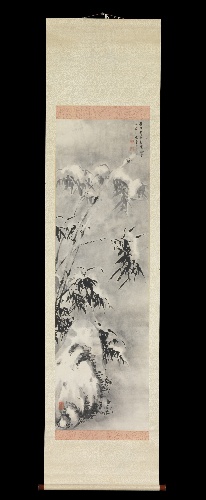
Title: 雪竹図|Bamboo and Rock in Snow
Artist: Sakaki Hyakusen
Artist bio: 1697–1752
Date: spring 1750
Object type: Hanging scroll
Classification: Paintings
Medium: Hanging scroll; ink on paper
Culture: Japan
Period: Edo period (1615–1868)
Dimensions: Image: 53 1/8 x 16in. (134.9 x 40.6cm)
Overall with mounting: 80 7/8 x 19 5/8 in. (205.4 x 49.8 cm)
Overall with rollers: 80 7/8 x 21 7/8 in. (205.4 x 55.6 cm)
Department: Asian Art
Credit line: The Harry G. C. Packard Collection of Asian Art, Gift of Harry G. C. Packard, and Purchase, Fletcher, Rogers, Harris Brisbane Dick, and Louis V. Bell Funds, Joseph Pulitzer Bequest, and The Annenberg Fund Inc. Gift, 1975
Accession year: 1975
Repository: Metropolitan Museum of Art, New York, NY
Tags: Bamboo|Snow